Question: Windows 10
Firebase
I want to create Firebase project.
So I use this official documentaion:
<URL>
Steps:
1. Go to Firebase consle
2. Click create new project
3. Create new applications
4. Select Android
5. Input name: com.myproject
6. I need to input debug signing certificate SHA-1:
Here screen:

So I open shell and input:
'''
keytool -exportcert -list -v -alias androiddebugkey -keystore ~/.android/debug.keystore
'''
But I get error:
'''
keytool -exportcert -list -v -alias androiddebugkey -keystore ~/.android/debug.keystore
keytool error: java.lang.Exception: Keystore file does not exist: ~/.android/debug.keystore
java.lang.Exception: Keystore file does not exist: ~/.android/debug.keystore
at sun.security.tools.keytool.Main.doCommands(Main.java:745)
at sun.security.tools.keytool.Main.run(Main.java:343)
at sun.security.tools.keytool.Main.main(Main.java:336)
'''
What is wrong?
In my home folder no file "debug.keystore". So how I can get hash?
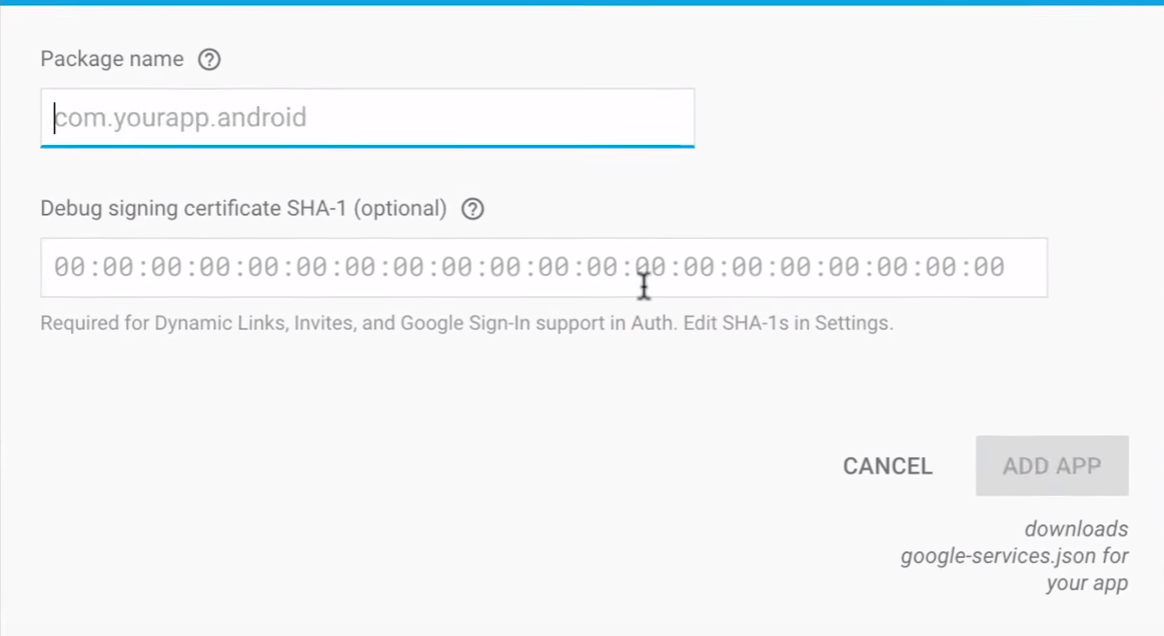
Answer: Android Studio will do the SHA key generating part to save your time and effort.
You've to find Gradle Project tab somewhere at the right edge of your Android studio. Open it up.
<URL>
Under your project(root)>Tasks>android, find something called 'signingReport' and run it by double clicking on it.
<URL>
You will find your SHA1 and MD5 certificates in the Run section, below.
<URL>
Copy the SHA1 and use it. Otherwise, debug signing certificate SHA-1 is optional in this case, so you can continue without this.